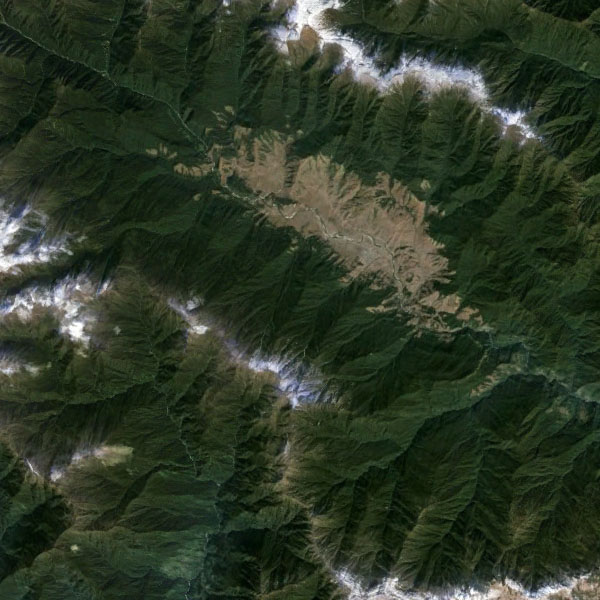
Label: Mountain